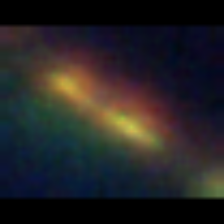
Taxon: Pennate
Group: Diatoms